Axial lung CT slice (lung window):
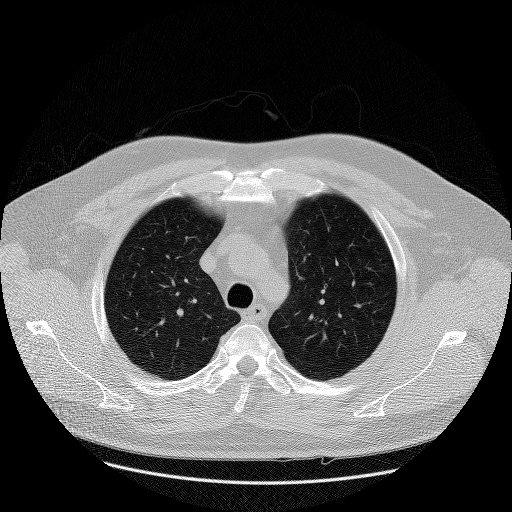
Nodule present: no